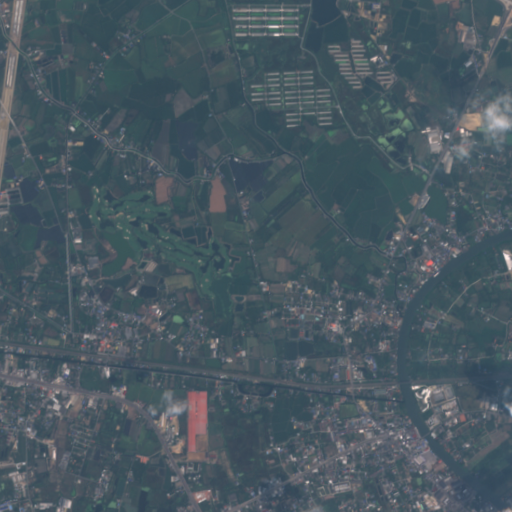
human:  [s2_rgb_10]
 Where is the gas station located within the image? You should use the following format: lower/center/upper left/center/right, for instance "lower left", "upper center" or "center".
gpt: The gas station is located in the lower left of the image.
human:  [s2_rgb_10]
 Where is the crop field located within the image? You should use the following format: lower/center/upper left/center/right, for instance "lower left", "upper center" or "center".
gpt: There is no crop field in the image.